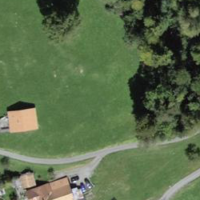
EUNIS habitat code: 24
Species observed at this site:
Allium ursinum